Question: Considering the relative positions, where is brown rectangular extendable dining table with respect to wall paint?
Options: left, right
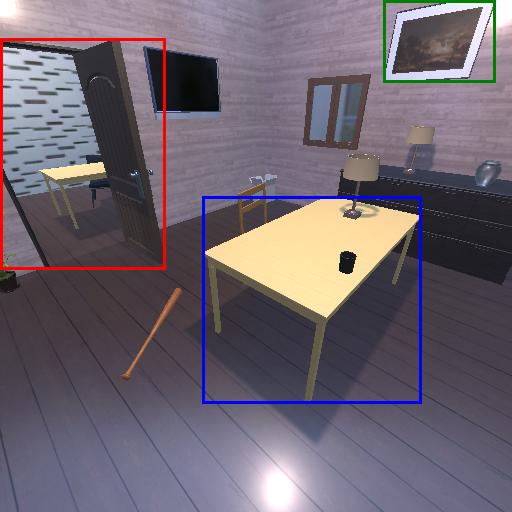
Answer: left